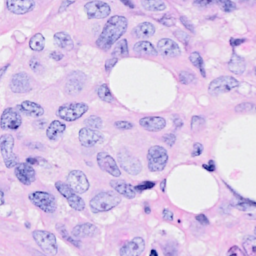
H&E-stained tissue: Breast